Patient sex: F
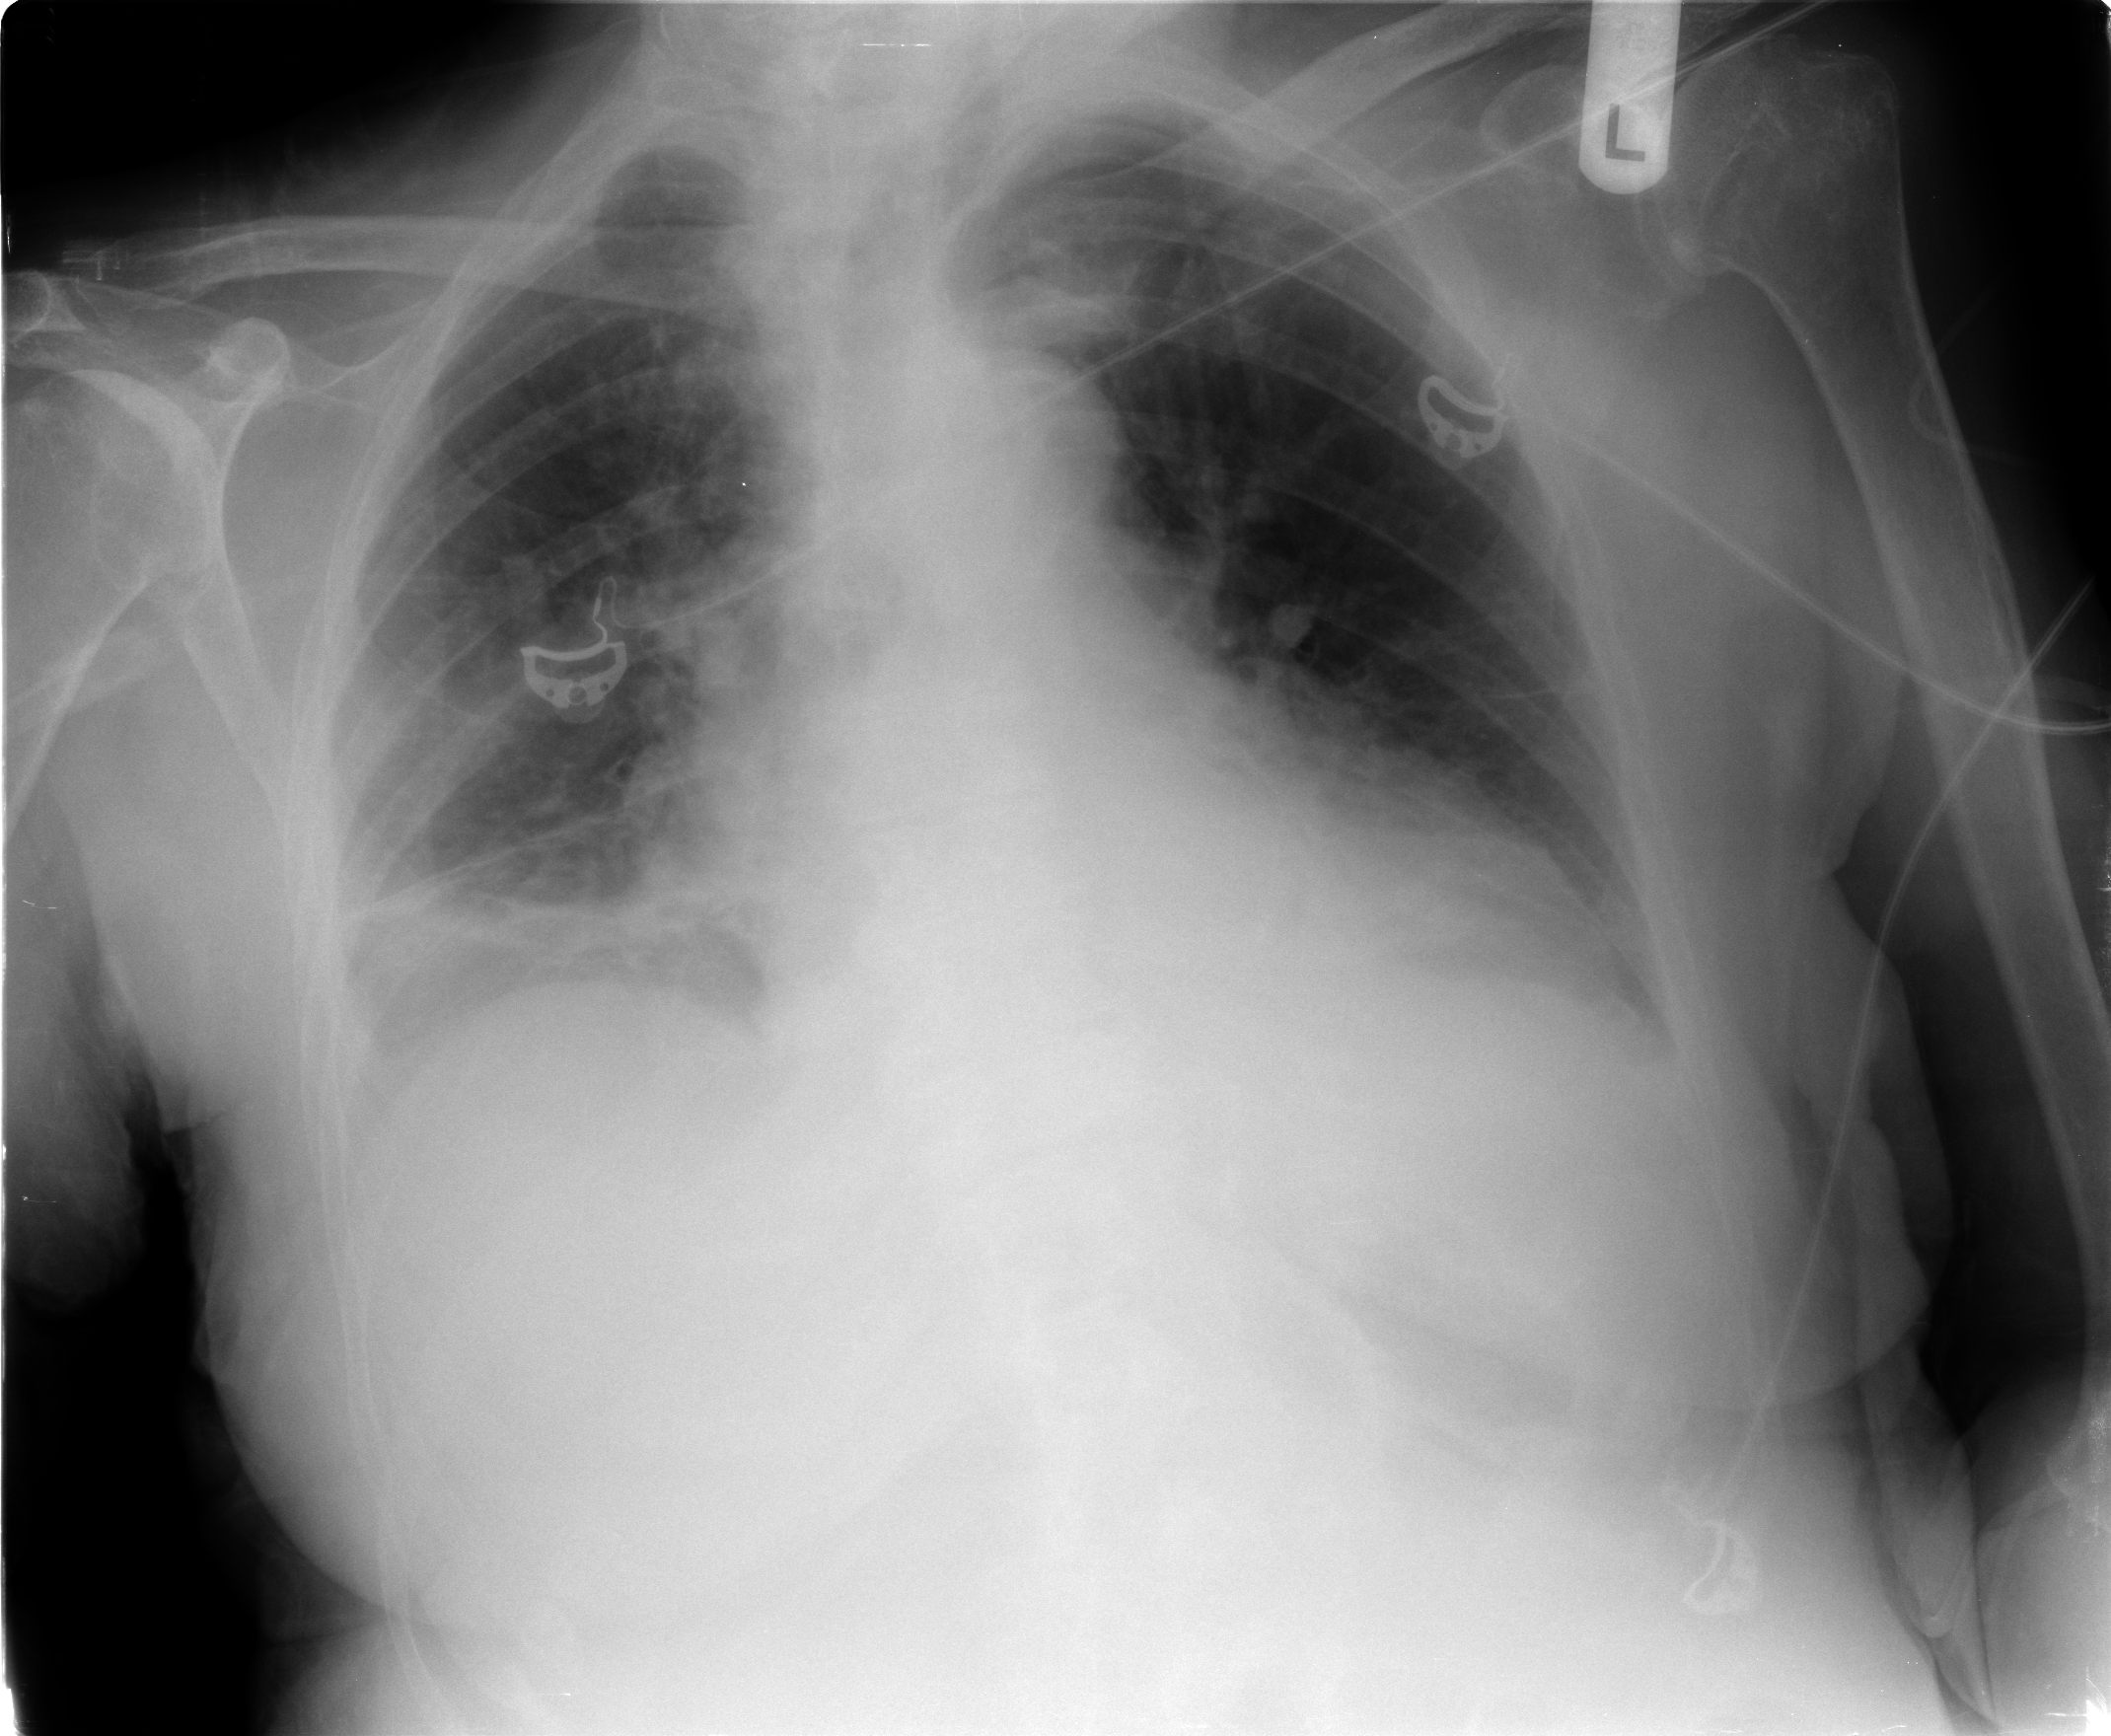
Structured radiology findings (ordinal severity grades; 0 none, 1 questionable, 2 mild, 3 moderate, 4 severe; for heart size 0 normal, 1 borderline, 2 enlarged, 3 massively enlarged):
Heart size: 2
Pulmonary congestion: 2
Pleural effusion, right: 2
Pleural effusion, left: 0
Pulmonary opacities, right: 0
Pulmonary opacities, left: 0
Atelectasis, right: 2
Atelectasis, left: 0